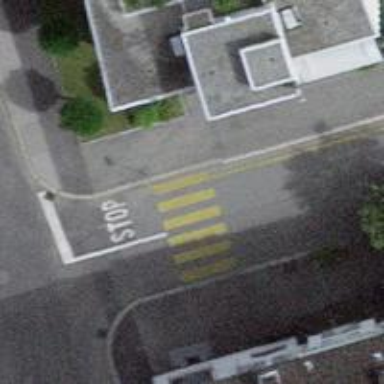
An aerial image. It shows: Marked crossing with zebra markings on the road.